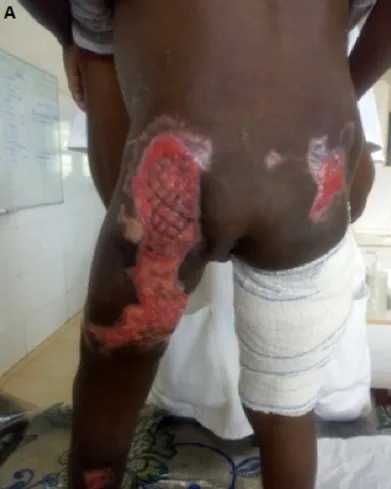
Ulcers of buttock and posterior face of left lower limb healing after mesh grafting and knee flexion correction.
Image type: medical_photograph (skin_photograph)